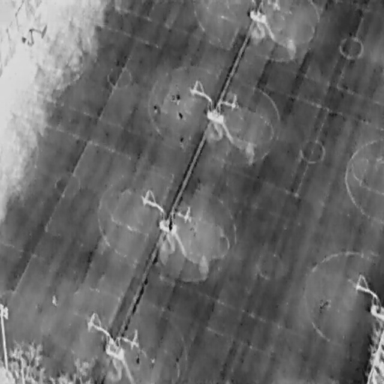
There are four People in the infrared image.